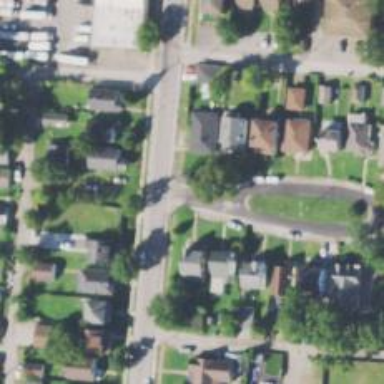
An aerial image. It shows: Neighborhood.